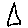
Label: triangle